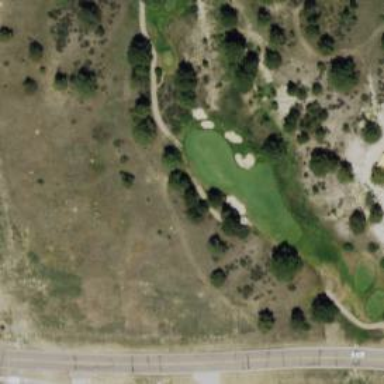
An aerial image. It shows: Golf cartpath that is also road path.